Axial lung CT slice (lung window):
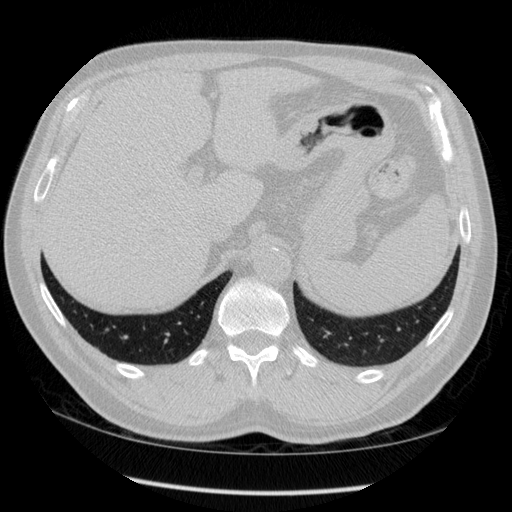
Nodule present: no